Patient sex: M
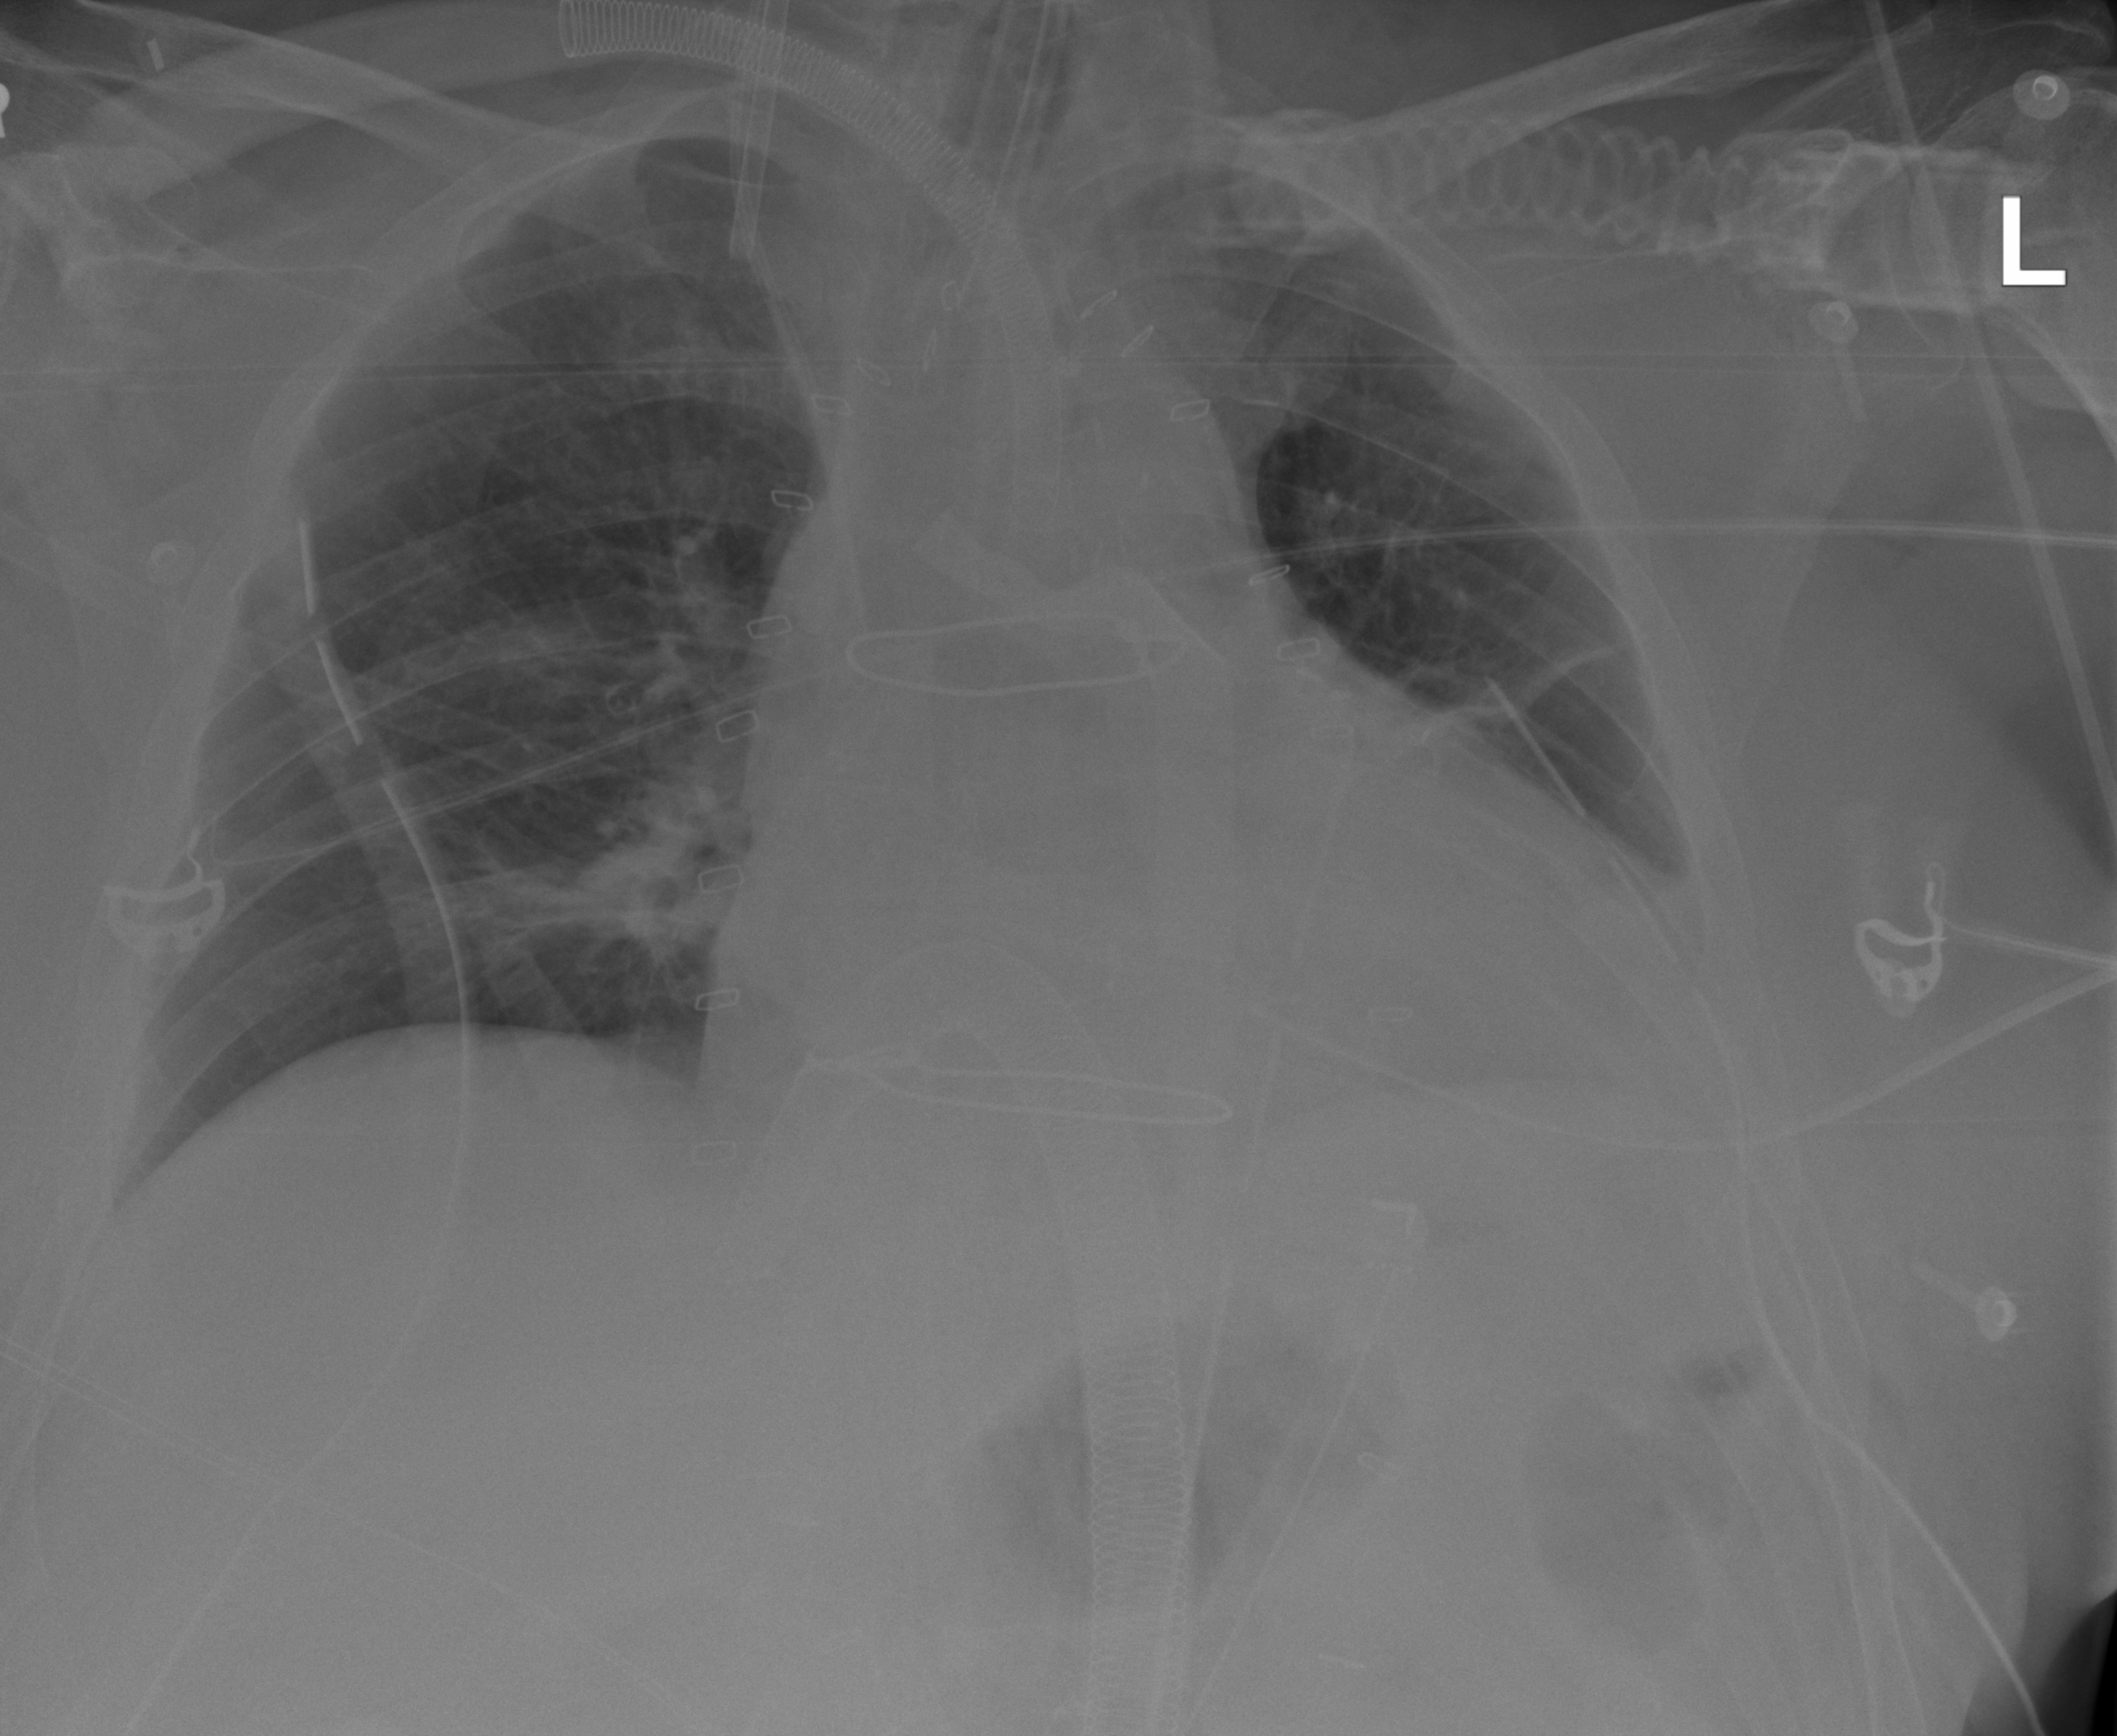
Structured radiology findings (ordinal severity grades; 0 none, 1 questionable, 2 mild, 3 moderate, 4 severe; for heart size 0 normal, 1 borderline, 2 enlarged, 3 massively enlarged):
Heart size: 2
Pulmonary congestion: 0
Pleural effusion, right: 0
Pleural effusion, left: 2
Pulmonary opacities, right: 0
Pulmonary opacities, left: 0
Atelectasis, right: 2
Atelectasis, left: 2